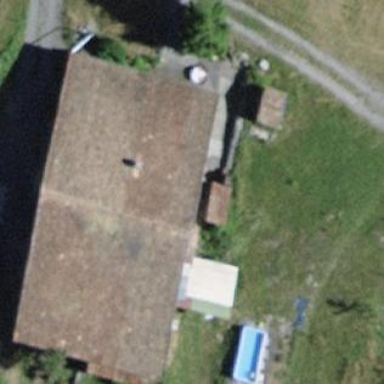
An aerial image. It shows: Farm building.